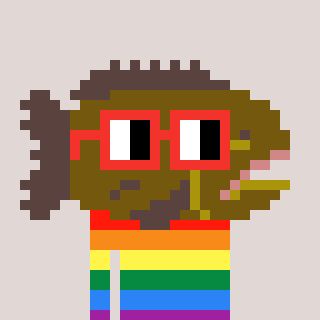
a pixel art character with square red glasses, a grouper-shaped head and a bege-colored body on a warm background